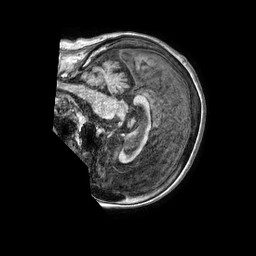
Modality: T1w
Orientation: sagittal
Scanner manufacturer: philips
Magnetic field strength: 1.5 T
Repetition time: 0.007717 s
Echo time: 0.003538 s